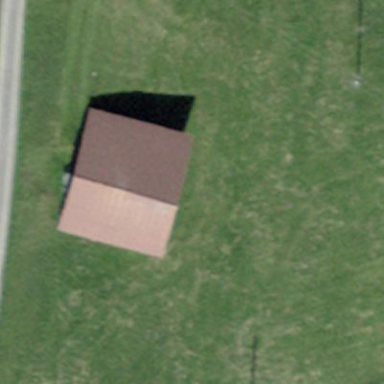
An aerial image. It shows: Rural barn.